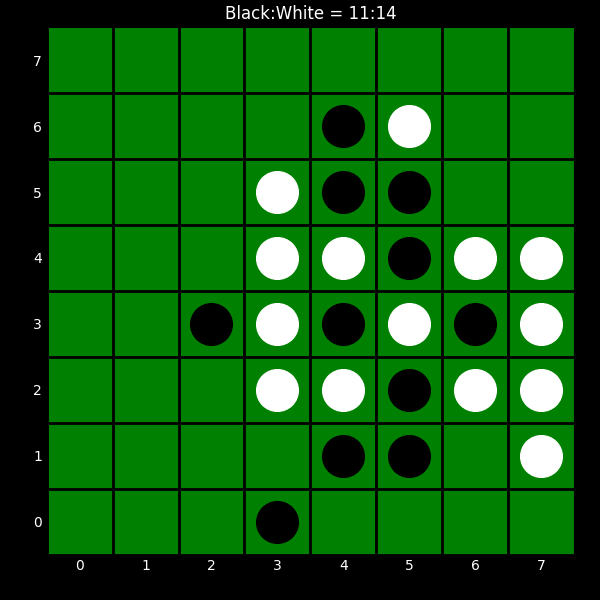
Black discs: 11
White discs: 14